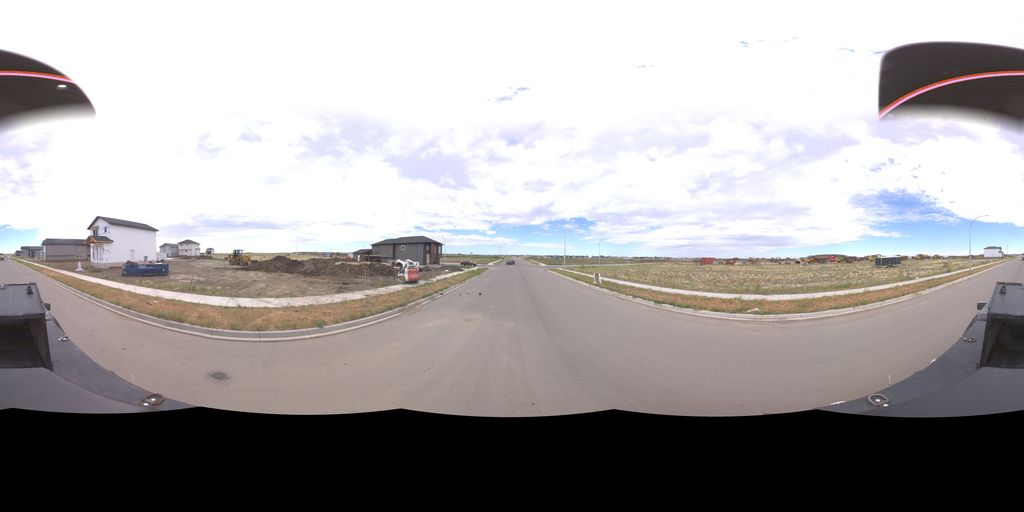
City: saskatoon